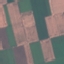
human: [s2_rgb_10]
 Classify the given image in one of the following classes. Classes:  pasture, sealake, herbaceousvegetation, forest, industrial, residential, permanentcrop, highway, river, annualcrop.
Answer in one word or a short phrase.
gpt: AnnualCrop